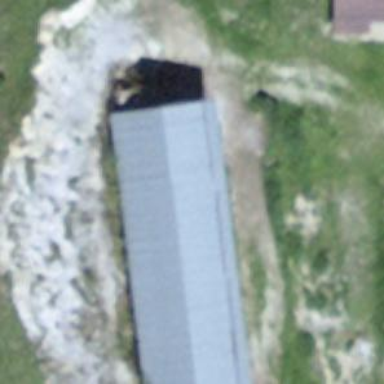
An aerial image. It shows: Farm auxiliary building.